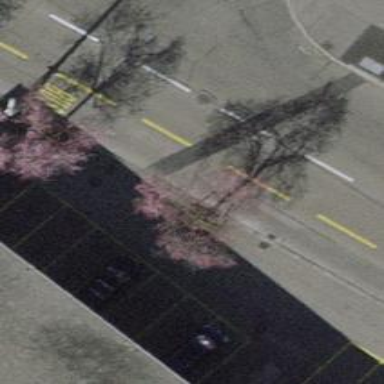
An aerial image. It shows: Avenue of trees.